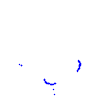
Particle: kaon